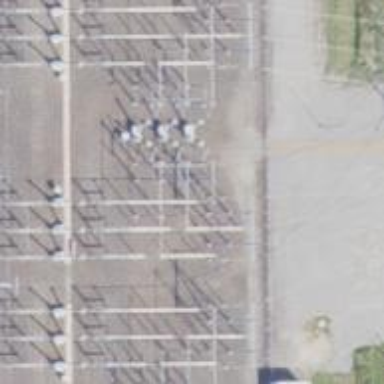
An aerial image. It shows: Switch for power supply.